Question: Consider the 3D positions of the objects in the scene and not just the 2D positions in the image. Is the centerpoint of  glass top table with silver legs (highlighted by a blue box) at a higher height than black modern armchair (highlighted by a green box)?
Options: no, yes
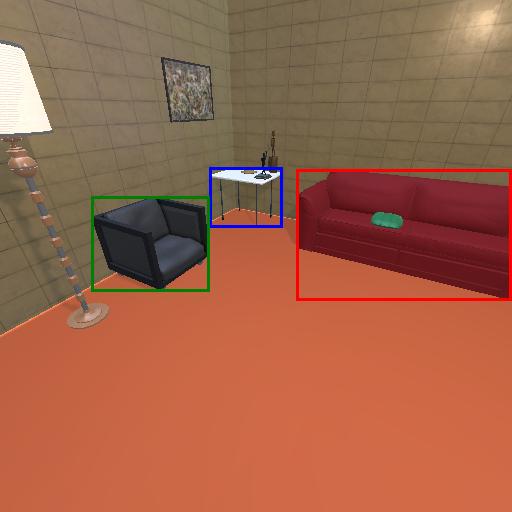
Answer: no